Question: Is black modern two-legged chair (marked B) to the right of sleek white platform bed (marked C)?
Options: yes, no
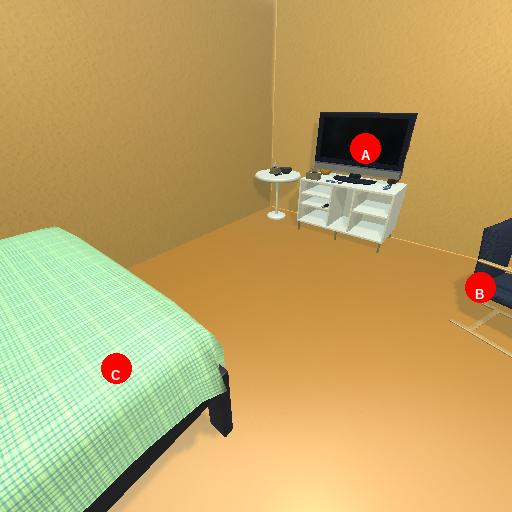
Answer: yes